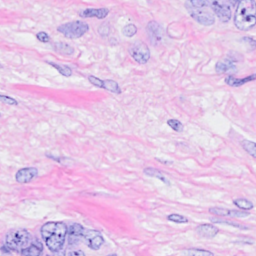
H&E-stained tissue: Breast